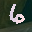
Label: 6